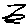
Label: zigzag